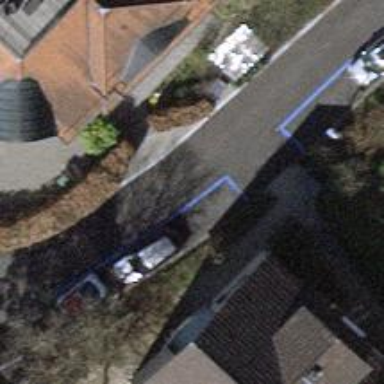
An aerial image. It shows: Smooth asphalt road in residential area.